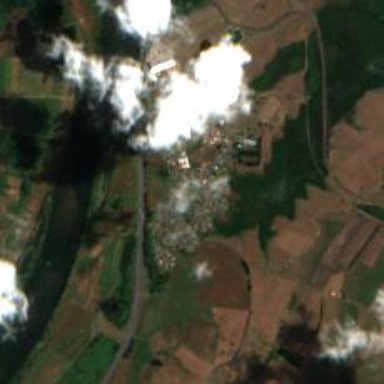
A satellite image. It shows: Village.